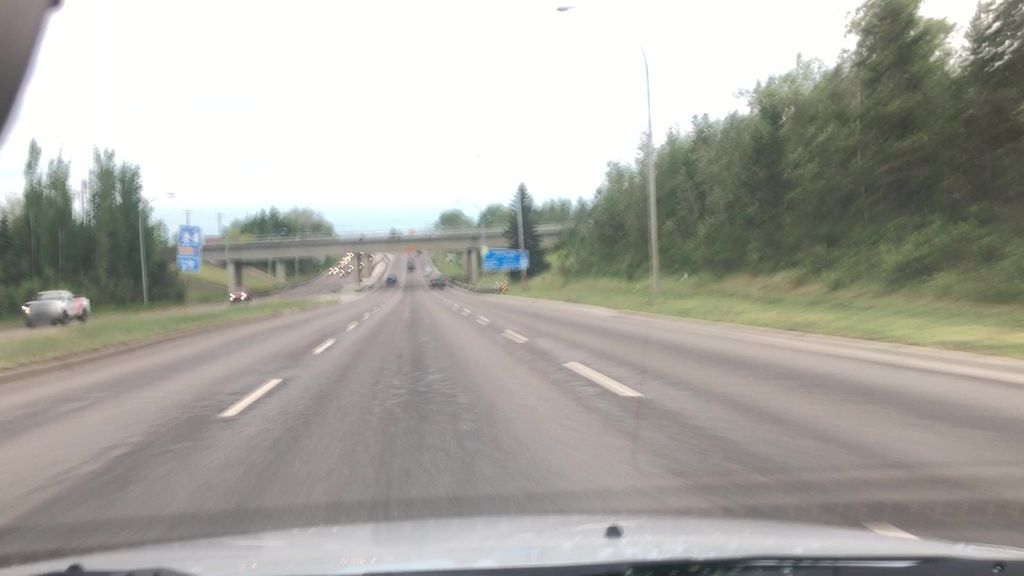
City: edmonton